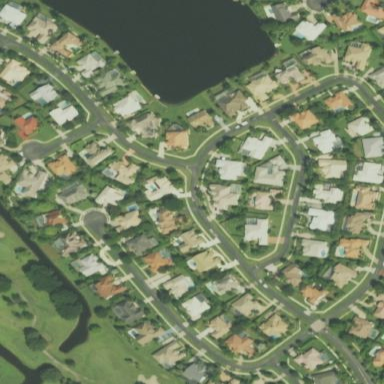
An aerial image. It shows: Gated residential area.